Interaction volume radius: 5 \u00c5
Interaction volume height: 20 \u00c5
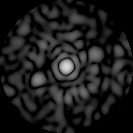
Disorder parameter: 0.8461